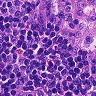
Metastatic tissue present: no